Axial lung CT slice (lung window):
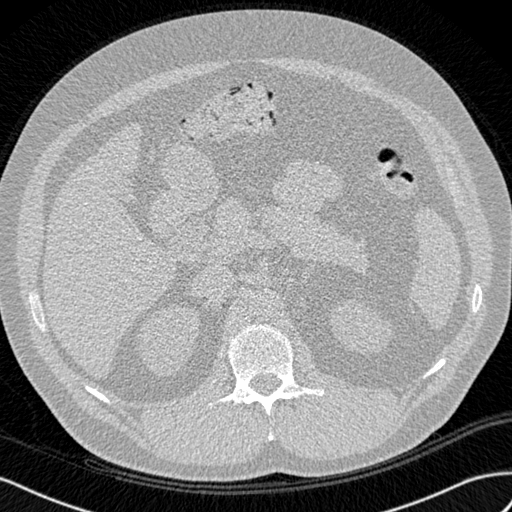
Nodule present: no